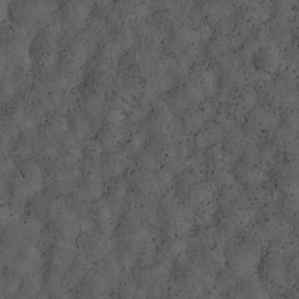
Label: non_frost